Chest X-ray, AP view. Patient: 34 years old, sex M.
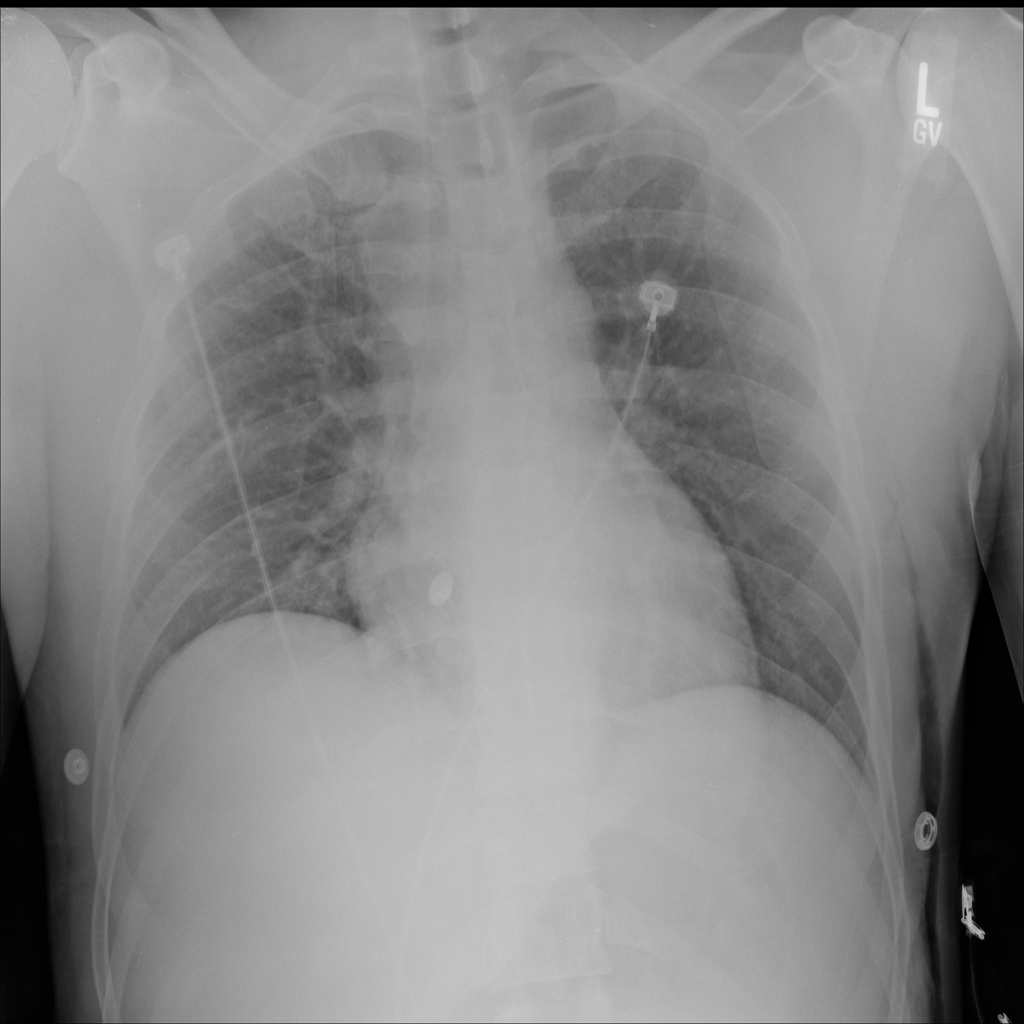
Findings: No Finding